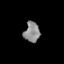
Tissue: prostate
Cell type: T cells
Senescence score: 0.3183
Nuclear area (px): 303
Mean DAPI intensity: 140.531